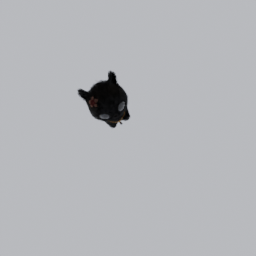
Label: animals